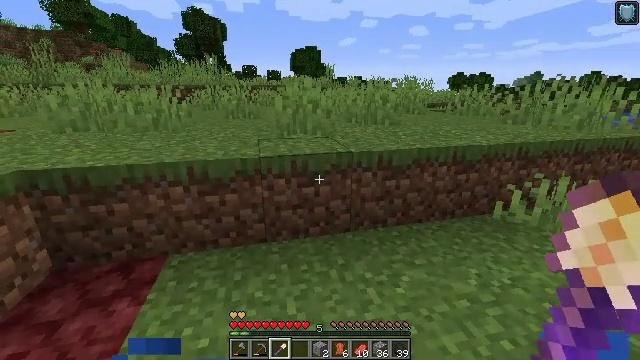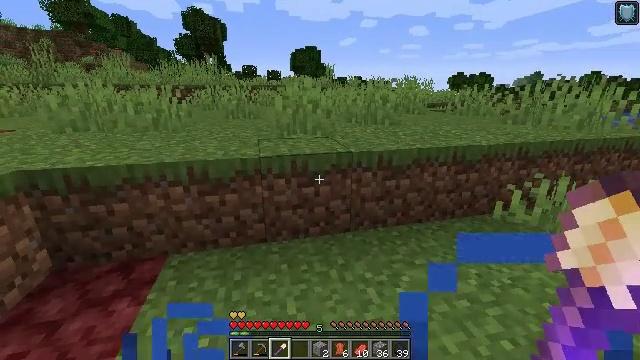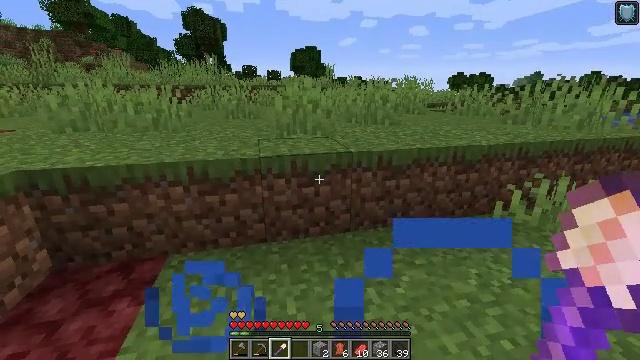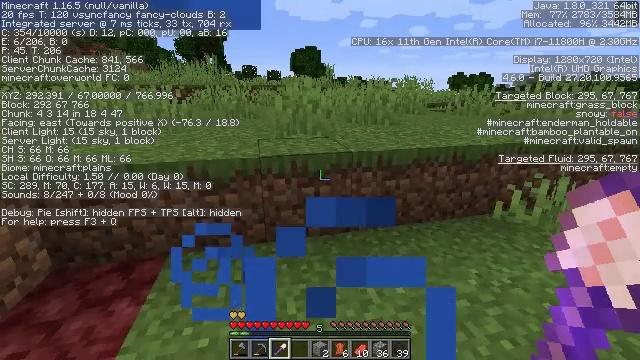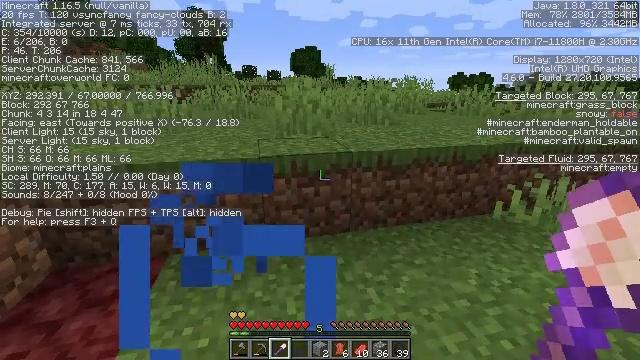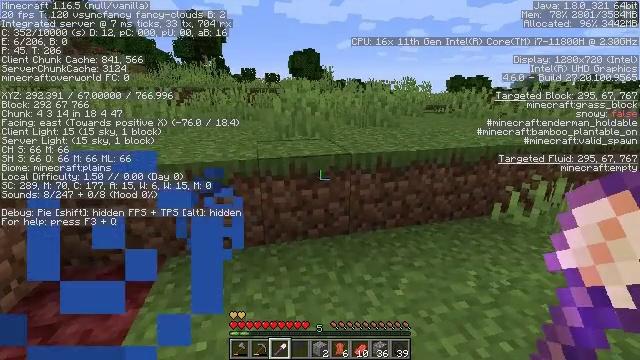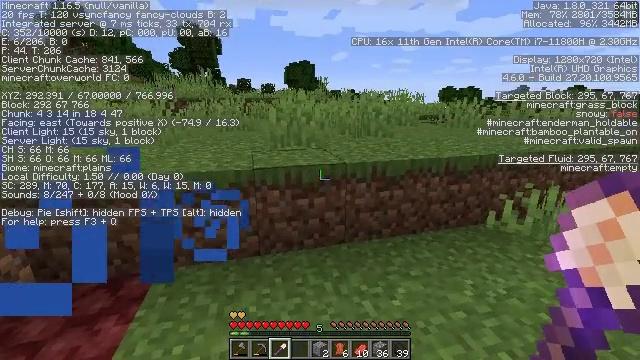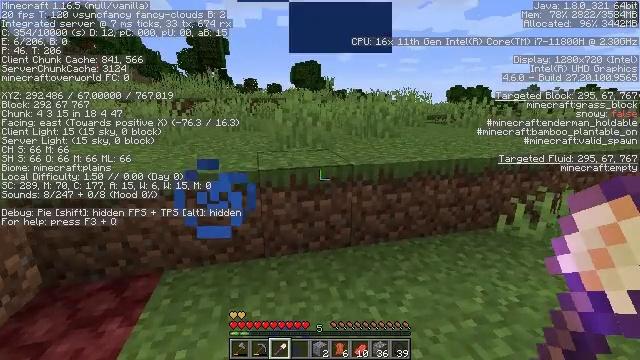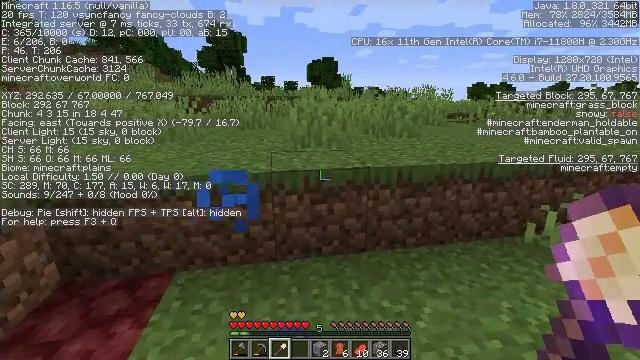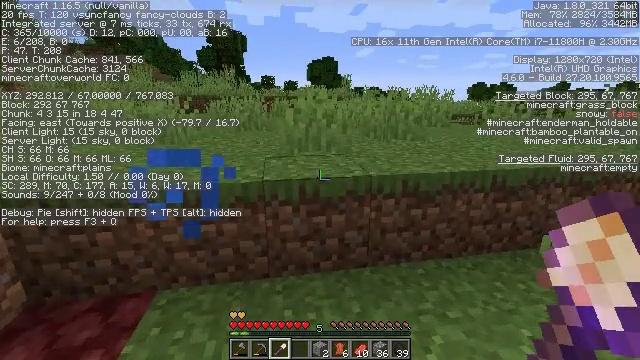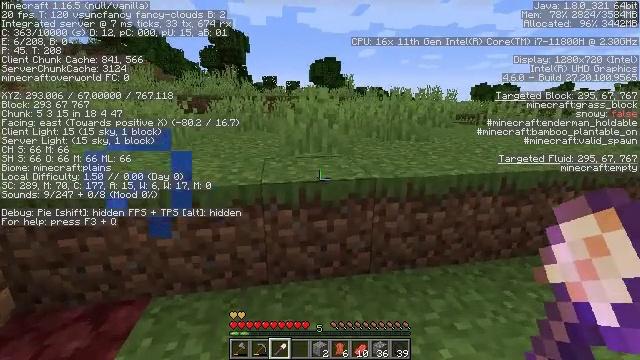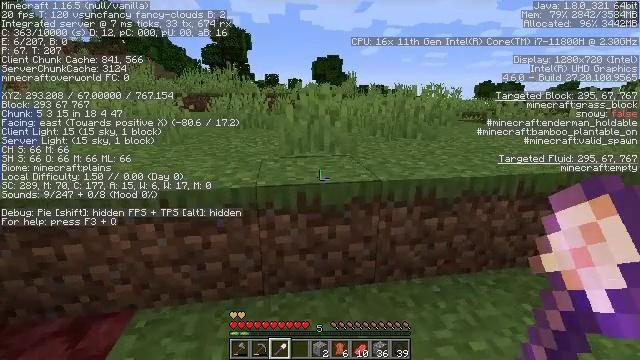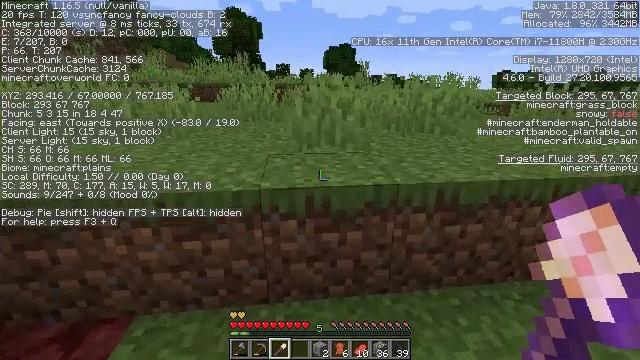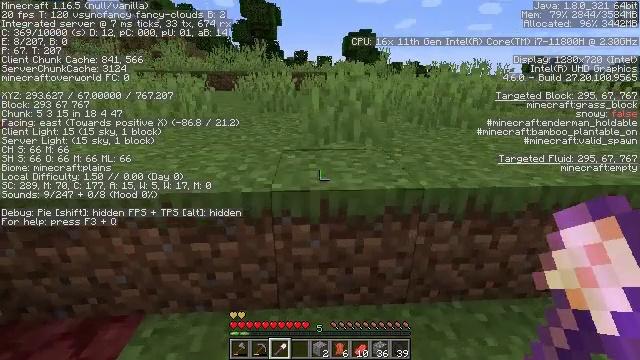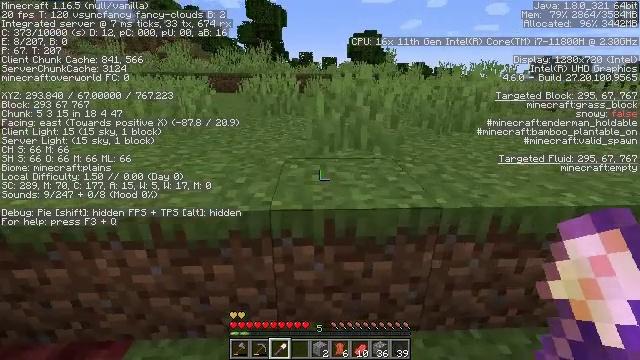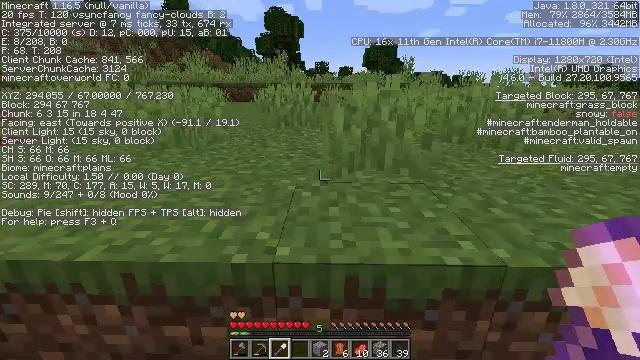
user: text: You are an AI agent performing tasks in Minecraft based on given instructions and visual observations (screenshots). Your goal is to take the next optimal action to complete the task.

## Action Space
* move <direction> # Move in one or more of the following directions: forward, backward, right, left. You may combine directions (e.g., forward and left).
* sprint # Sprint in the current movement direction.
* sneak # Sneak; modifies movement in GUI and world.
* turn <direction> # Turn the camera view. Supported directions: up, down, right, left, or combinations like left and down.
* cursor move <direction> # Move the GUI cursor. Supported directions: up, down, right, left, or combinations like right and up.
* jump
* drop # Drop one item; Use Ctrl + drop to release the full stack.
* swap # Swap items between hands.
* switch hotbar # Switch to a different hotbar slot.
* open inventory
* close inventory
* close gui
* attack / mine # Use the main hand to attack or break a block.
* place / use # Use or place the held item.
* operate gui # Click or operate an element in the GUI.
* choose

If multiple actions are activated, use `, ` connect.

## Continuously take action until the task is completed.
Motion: motion action
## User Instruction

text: Gather grass block for landscaping.
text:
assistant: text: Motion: no_op
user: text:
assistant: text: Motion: no_op
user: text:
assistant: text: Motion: no_op
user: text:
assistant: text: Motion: no_op
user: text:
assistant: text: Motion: no_op
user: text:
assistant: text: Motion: turn right and up
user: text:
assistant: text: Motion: move forward, turn left
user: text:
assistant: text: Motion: move forward, turn left
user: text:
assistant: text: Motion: move forward
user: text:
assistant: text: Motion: move forward
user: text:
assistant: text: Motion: move forward
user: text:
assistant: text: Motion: move forward, turn left and down
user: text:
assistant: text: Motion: move forward, turn left and down
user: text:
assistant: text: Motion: move forward, turn left
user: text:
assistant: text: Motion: move forward, turn left and up
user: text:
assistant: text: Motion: move forward, turn left, jump
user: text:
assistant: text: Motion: move forward, turn down, jump
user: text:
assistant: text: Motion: move forward, jump
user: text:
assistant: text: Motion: move forward, jump
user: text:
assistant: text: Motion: move forward
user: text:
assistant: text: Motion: move forward
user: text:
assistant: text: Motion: move forward
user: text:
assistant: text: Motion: move forward
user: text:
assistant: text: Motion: move forward
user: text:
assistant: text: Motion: move forward
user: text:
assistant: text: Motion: move forward
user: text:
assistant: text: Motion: move forward
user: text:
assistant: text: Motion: move forward
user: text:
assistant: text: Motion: move forward
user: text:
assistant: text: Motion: move forward